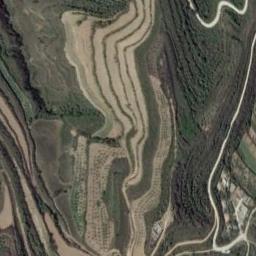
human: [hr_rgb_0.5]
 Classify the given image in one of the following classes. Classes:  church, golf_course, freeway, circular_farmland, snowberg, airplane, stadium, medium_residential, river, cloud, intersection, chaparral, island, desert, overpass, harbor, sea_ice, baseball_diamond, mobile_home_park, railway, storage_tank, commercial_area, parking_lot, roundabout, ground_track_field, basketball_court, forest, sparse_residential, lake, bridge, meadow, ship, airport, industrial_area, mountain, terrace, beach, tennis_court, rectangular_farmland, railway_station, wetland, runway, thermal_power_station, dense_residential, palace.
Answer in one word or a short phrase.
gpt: terrace